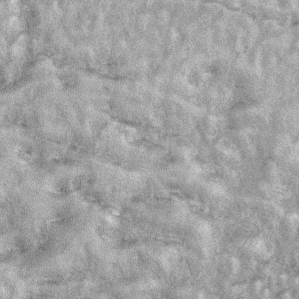
Label: frost